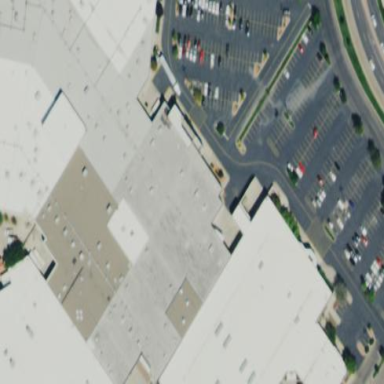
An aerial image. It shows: Retail building.